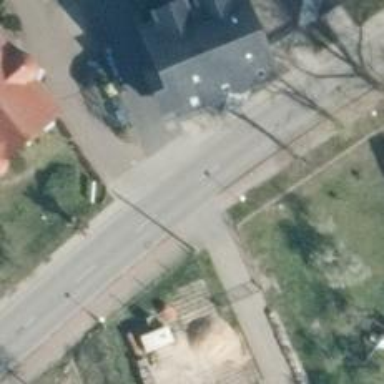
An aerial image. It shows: Tertiary road with sidewalks on both sides and cycle track.